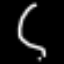
Label: squiggle